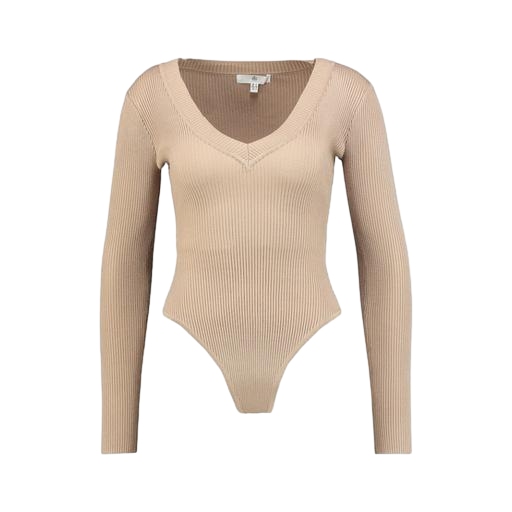
beige colored long sleeve, v-neck and long sleeves, v-neck and long sleves, white background